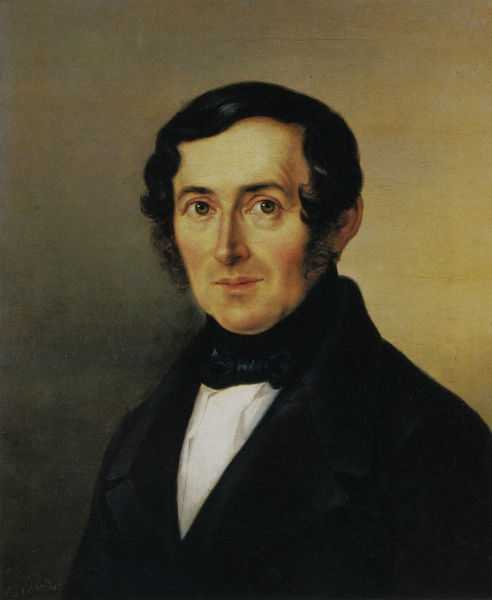
Titel: Rektor Gottlob Ehrenfried Dietrich
Künstler: Georg Friedrich Kersting
Standort: Dresden
Institution: Gemäldegalerie Neue Meister
Schlagwörter: dunkel, gemälde, haut, kopf, mann, weiß, gelb, grün, ocker, braun, frisur, haar, hell, hintergrund, licht, mund, nase, ohr, profil, schwarz, stirn, blick, rot, beige, malerei, mode, schleife, alt, anzug, bart, hemd, jacke, jung, wand, augen, falten, gesicht, inkarnat, kragen, bildnis, herr, portrait, porträt, öl, auge, haare, mantel, musiker, kinn, lippen, locke, locken, ohren, potrait, rosa, scheitel, vornehm, affe, lächeln, wangen, haltung, romantik, ölgemälde, falte, dichter, seitenscheitel, brauen, stil, dreiviertelprofil, fliege, gehrock, jackett, knopfleiste, jacket, gross, backenbart, koteletten, proträt, kotletten, biedermeier, selbstportrait, halbprofil, männlich, chic, viertelprofil, caspar david friedrich, kulleraugen, sprechend, schwar, klassisch, haa, kotteletten, frak, anug, mann gemälde, jakke, 18. jahrhunder, augengrün